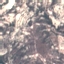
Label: HerbaceousVegetation